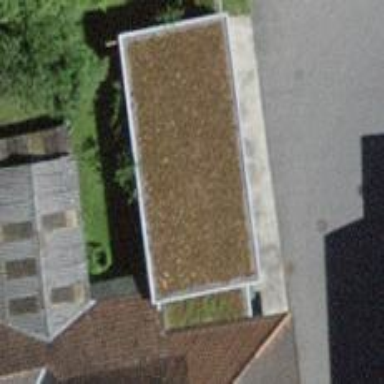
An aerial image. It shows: Group of garages.